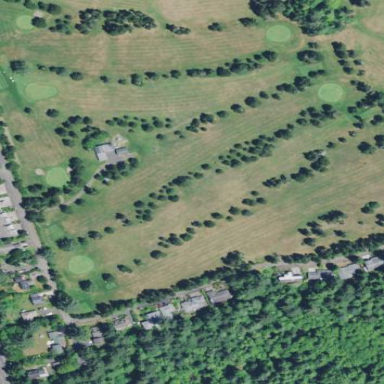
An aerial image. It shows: Golf course surrounded by greenery.